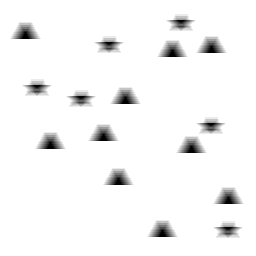
Squares: 0
Triangles: 10
Stars: 6
Total shapes: 16